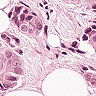
Metastatic tissue present: yes